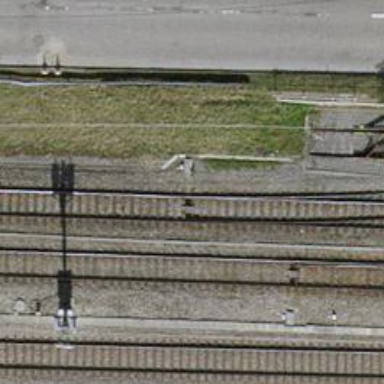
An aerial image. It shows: Single railway track with electrification through contact line.